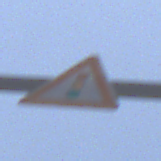
Verkehrszeichen: Lichtzeichenanlage
Umgebung: Outdoor, Nature
Tageszeit: Midday
Wetter: PartlyCloudy
Licht: Natural
Jahreszeit: NotSpecified
Kontrast: HighContrast